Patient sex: F
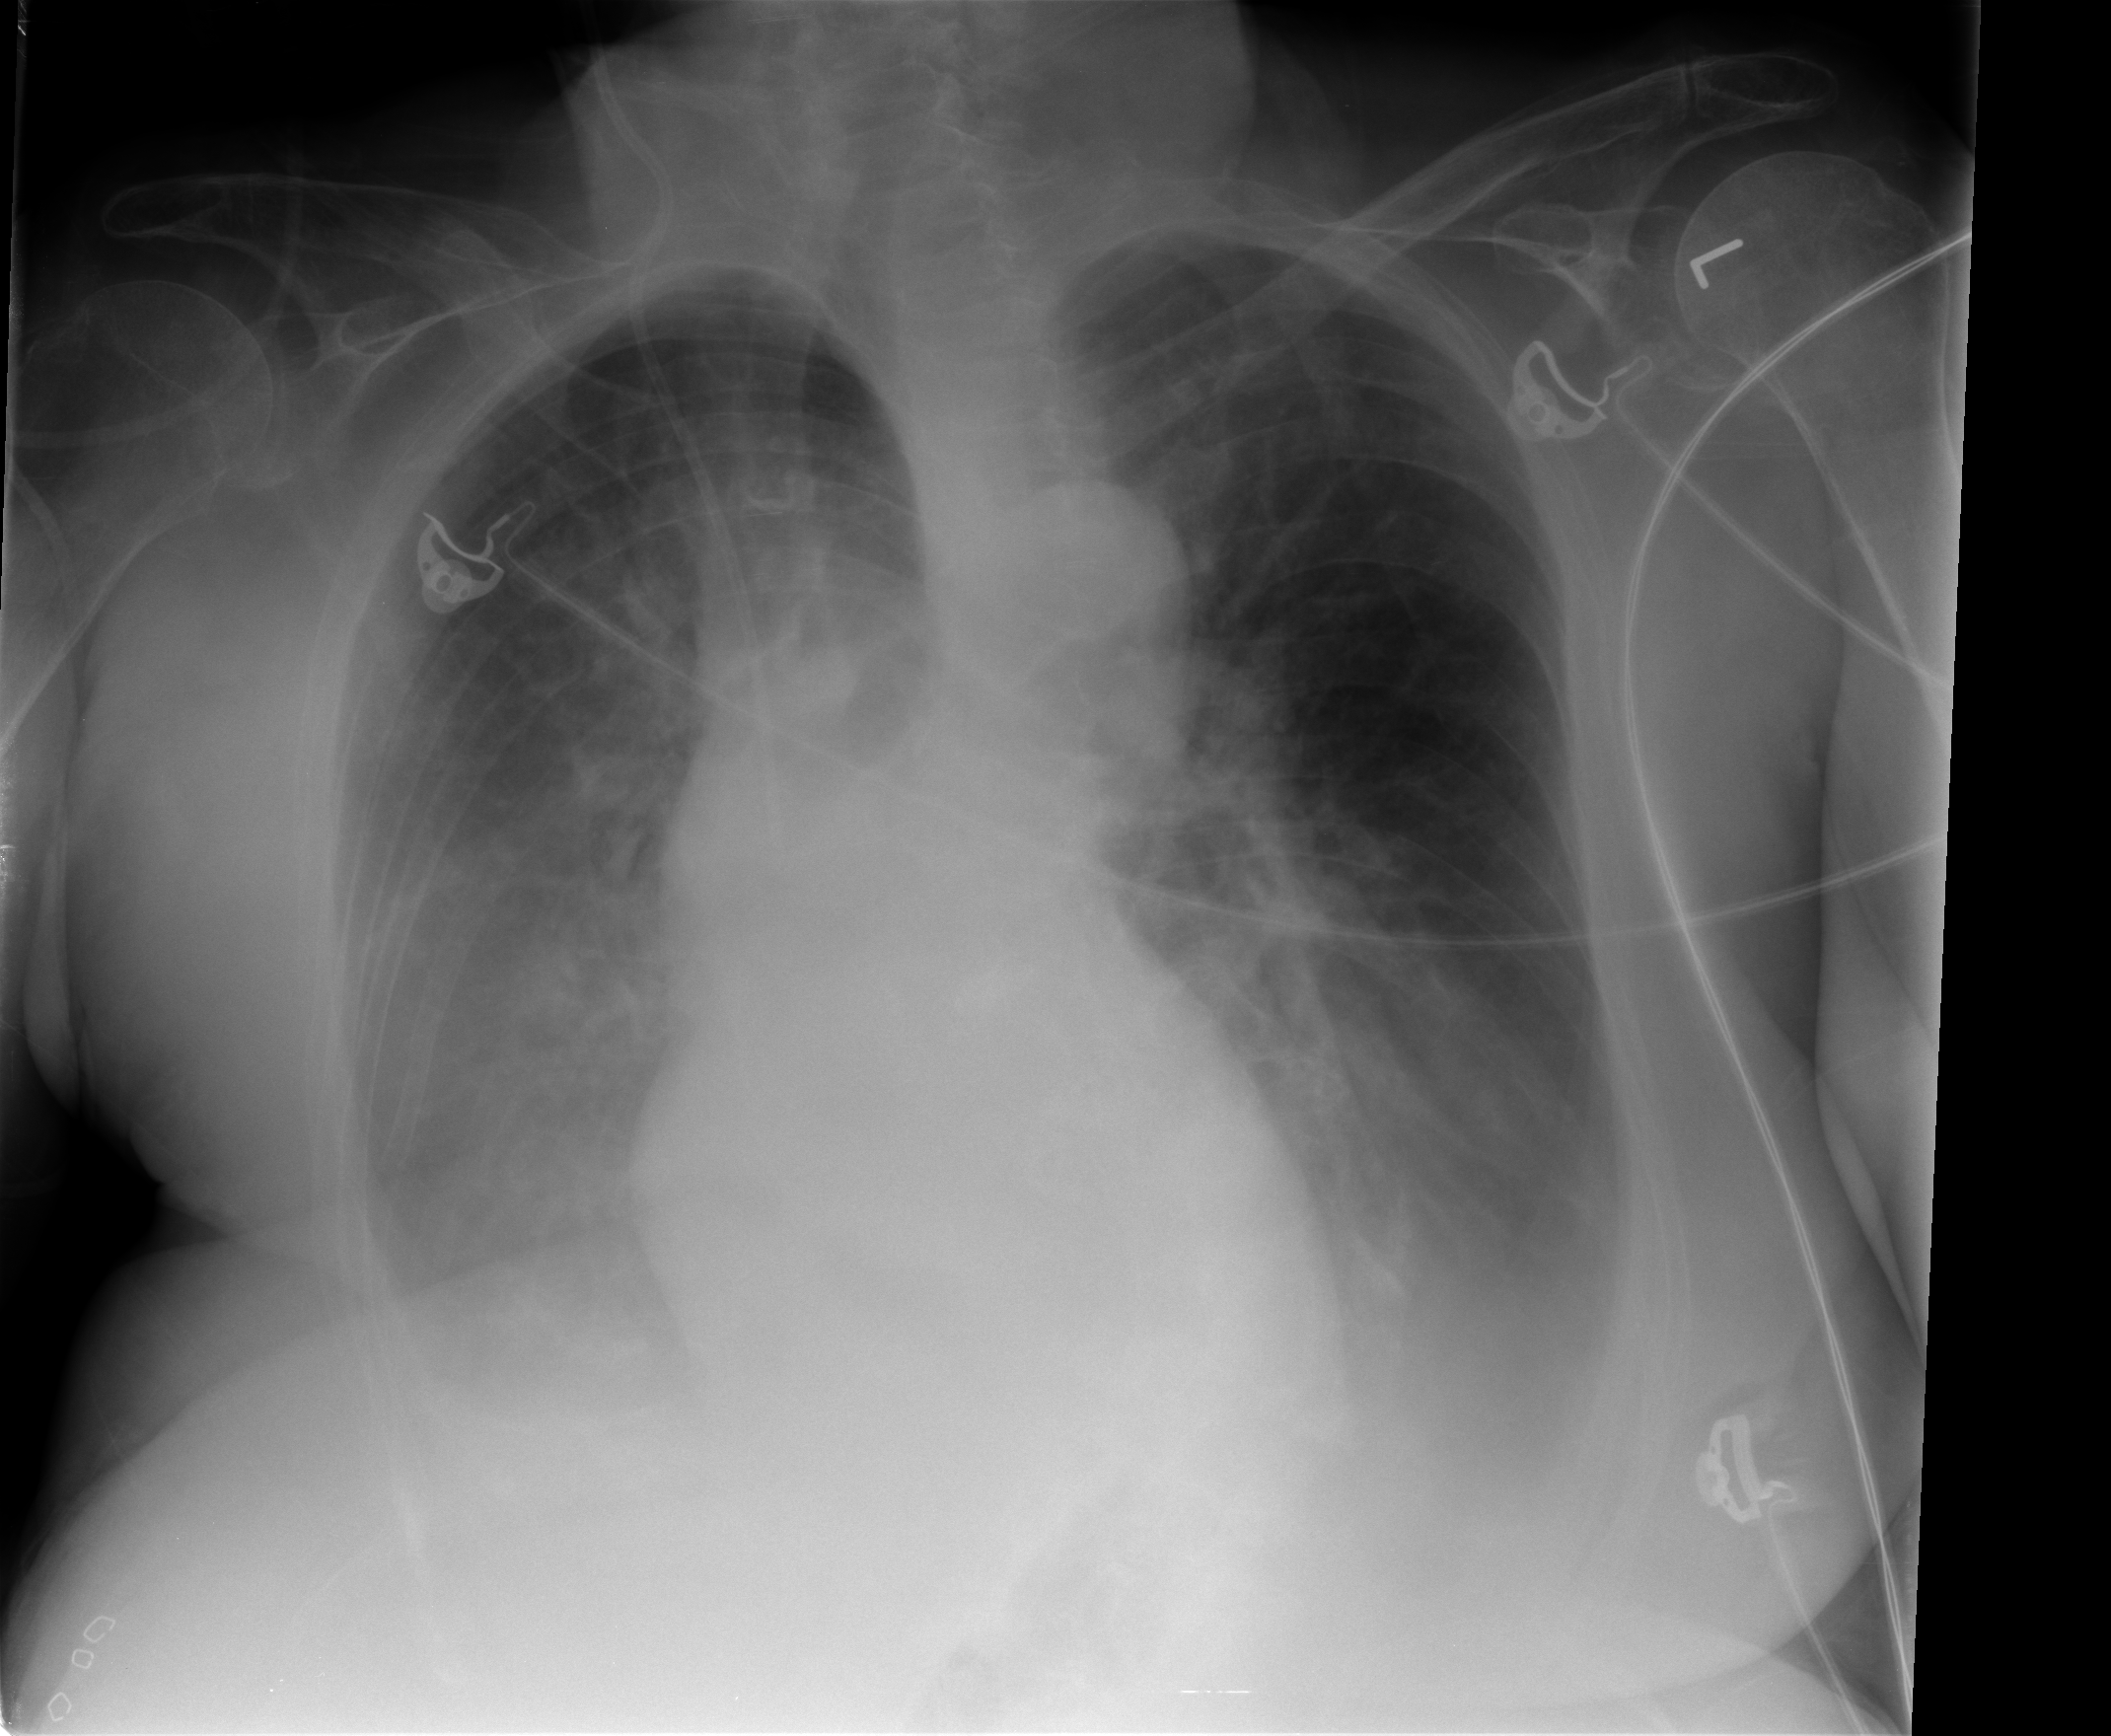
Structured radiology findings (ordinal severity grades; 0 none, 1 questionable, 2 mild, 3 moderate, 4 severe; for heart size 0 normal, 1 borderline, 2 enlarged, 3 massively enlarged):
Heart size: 0
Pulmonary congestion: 1
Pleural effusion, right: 2
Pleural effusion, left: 1
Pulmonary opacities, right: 0
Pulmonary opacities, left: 0
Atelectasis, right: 2
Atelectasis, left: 2